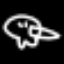
Label: frog